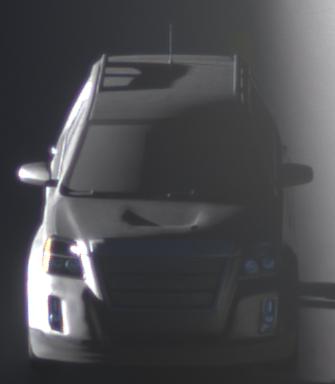
Make: GMC
Model: Terrain
Detailed model: Gen. 1
Model produced from: 2009
Model produced until: 2017
Doors: 5
Color: gray
Road condition: dry road
Daytime: sunrise or sunset
Contrast: high contrast